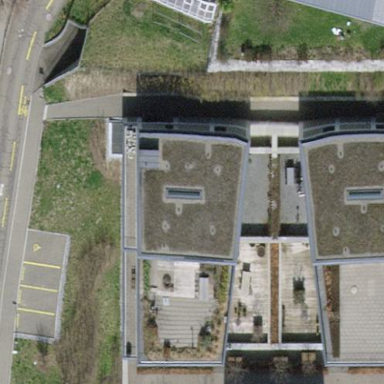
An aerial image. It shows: Building with flat grey roof. The building has light grey color.